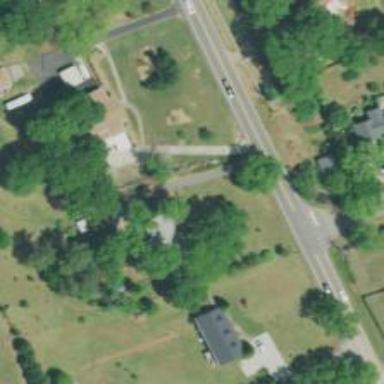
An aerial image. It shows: Driveway leading to service road.